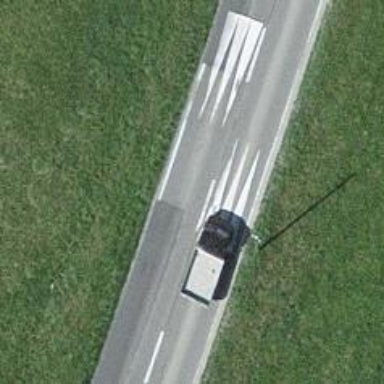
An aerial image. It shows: Table-style traffic calming feature.